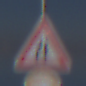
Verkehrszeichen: EinseitigVerengteFahrbahnLinks
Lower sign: UeberholverbotKraftfahrzeuge
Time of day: MorningAfternoon
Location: Outdoor (Nature)
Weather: PartlyCloudy
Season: NotSpecified
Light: Natural